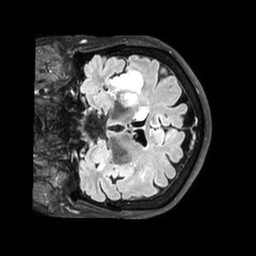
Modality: FLAIR
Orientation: coronal
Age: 70
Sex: female
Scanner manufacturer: philips
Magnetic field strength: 3 T
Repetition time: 4.8 s
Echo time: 0.34 s